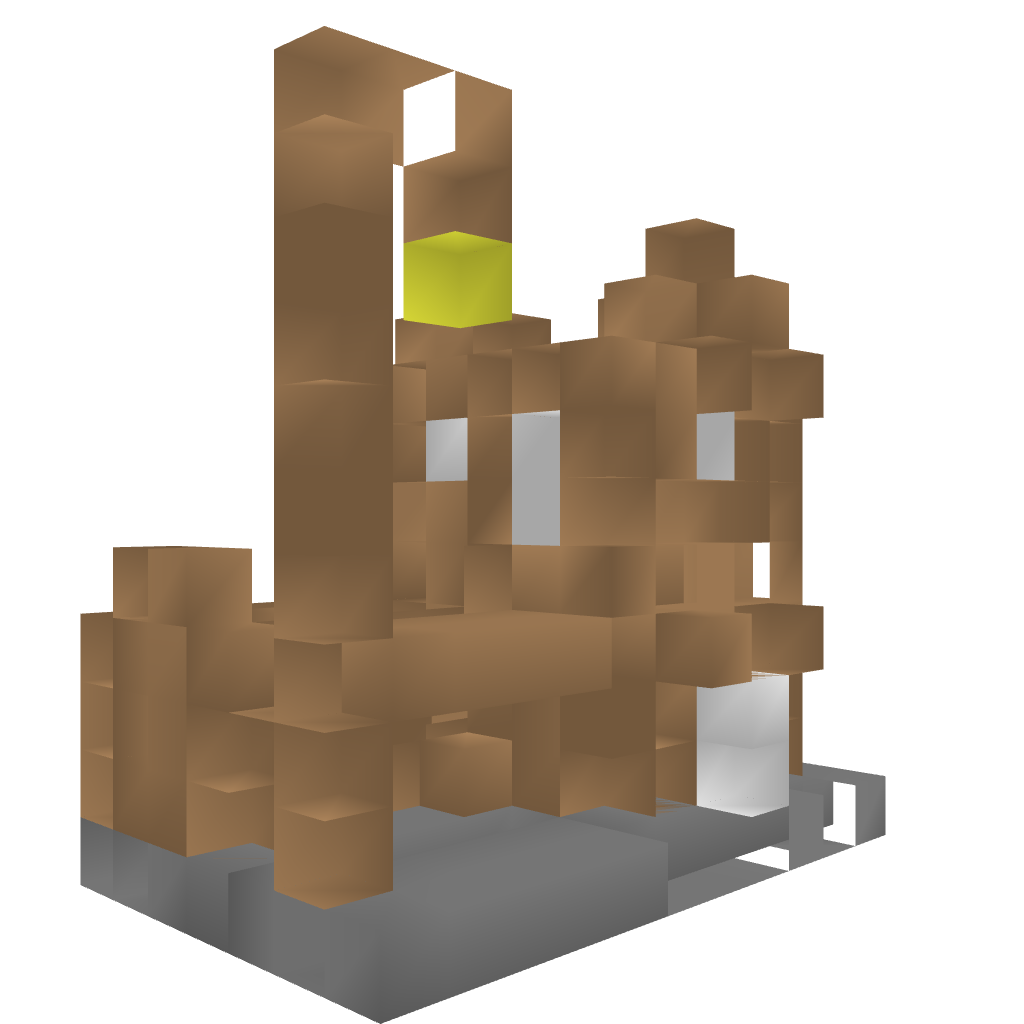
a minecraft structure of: Special Shop bad low quality